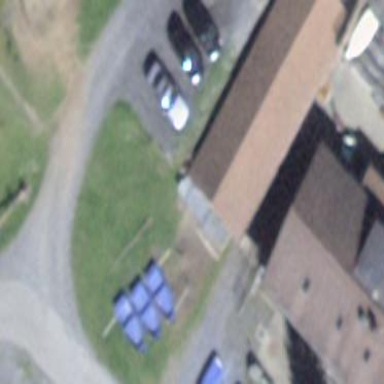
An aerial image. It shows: Shed.